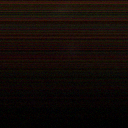
Screen state: off